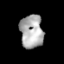
Tissue: lung
Cell type: Endothelial cells
Senescence score: 0.6184
Nuclear area (px): 754
Mean DAPI intensity: 172.419